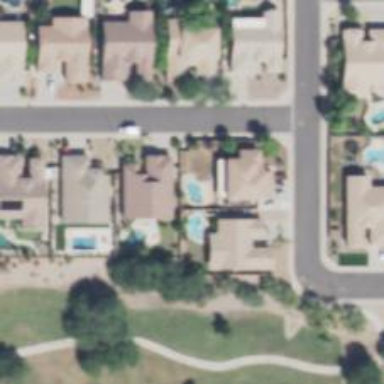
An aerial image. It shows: Outdoor inground swimming pool in leisure land.